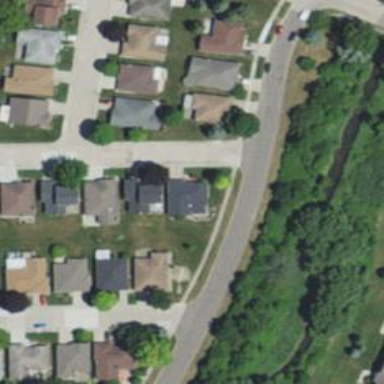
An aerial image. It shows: Residential road with separate sidewalk.